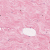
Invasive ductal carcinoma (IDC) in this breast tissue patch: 0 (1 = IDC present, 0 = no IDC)